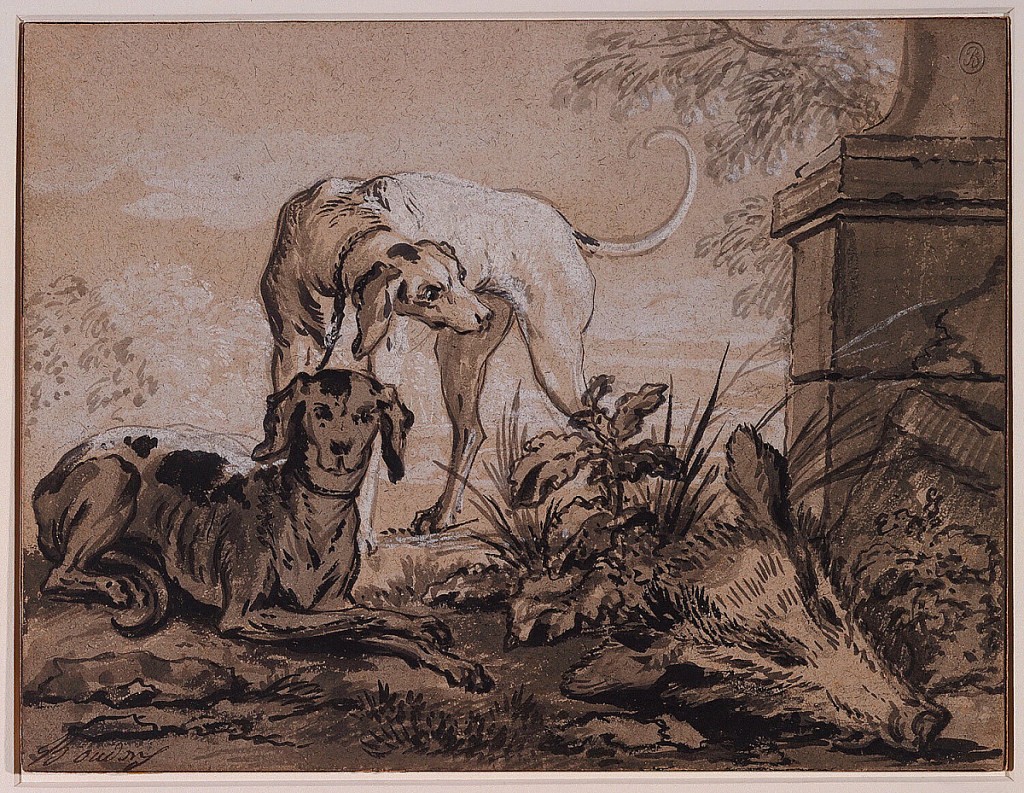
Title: After the Hunt: Two Hounds beside a Boar's Head
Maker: Jean-Baptiste Oudry, French, 1686 – 1755
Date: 1740
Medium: Pen and black ink, brush and gray wash, white gouache on brown-gray paper mounted on cardboard, ruled border in pen and black ink
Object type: Drawing
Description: Two dogs, one laying and one standing, are beside a boar's head and part of a lion's hide at the base of a classical ruin, in a landscape setting at lower right.